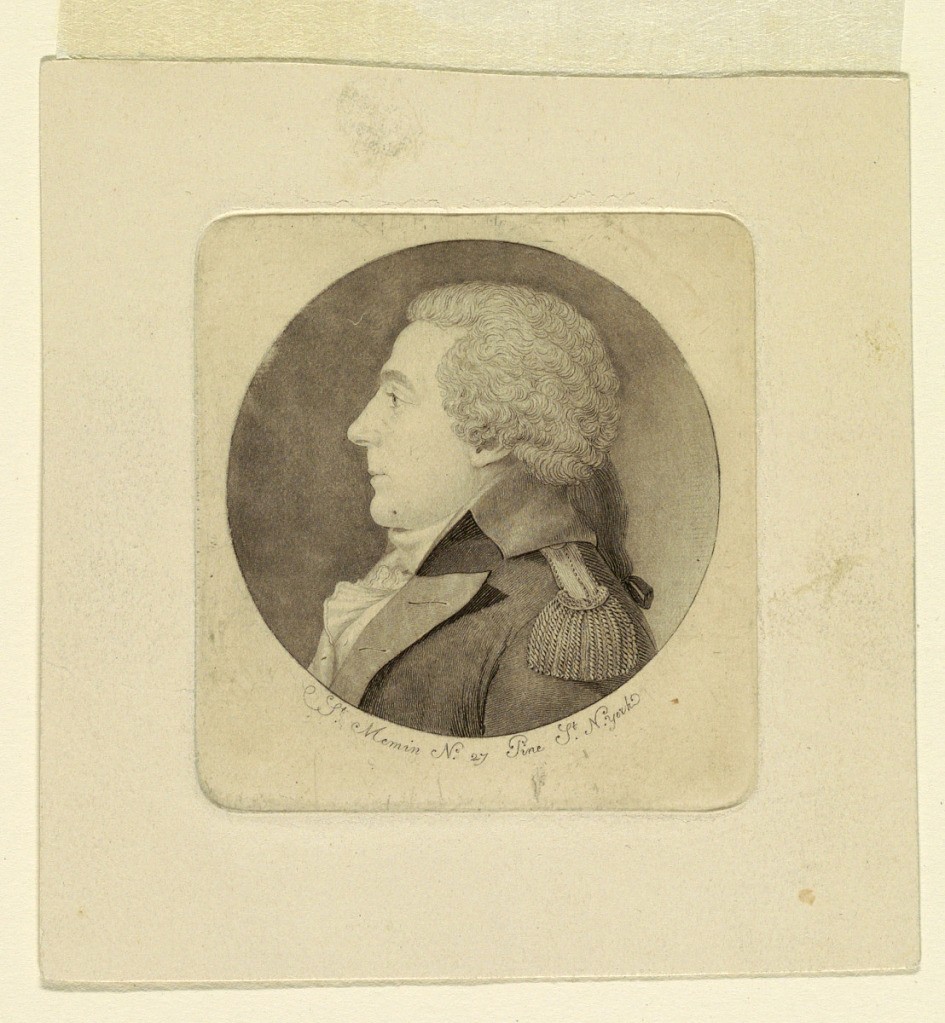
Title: Portrait of a Young Man
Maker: Charles Balthazar Julien Févret de Saint-Mémin, French, 1770 - 1852
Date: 1796-1798
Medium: Etching on paper in brown ink
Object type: Print
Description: Portrait of a young man in side view to left. Wearing a wig held together with a ribbon. He wears a military coat with a white necktie.